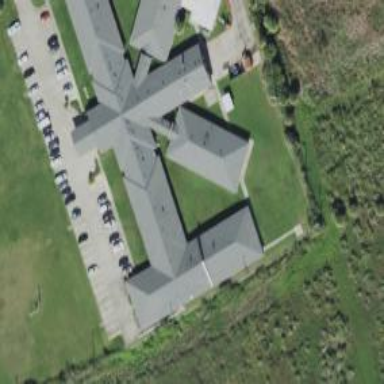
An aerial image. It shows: Hospital building.